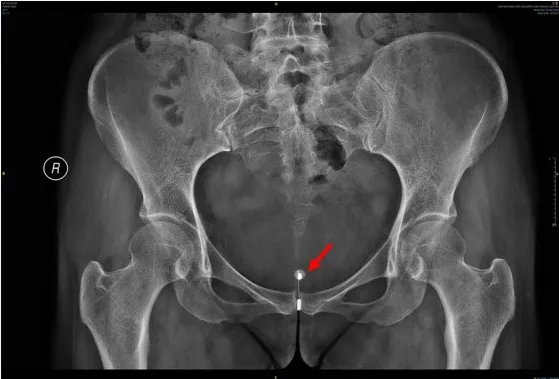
Pelvic X-ray showing the IUD, with a round, high-density shadow around one arm of the IUD, indicating bladder stone formation (red arrow). IUD, intrauterine device.
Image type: radiology (x_ray)